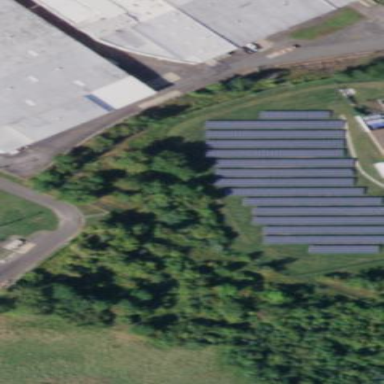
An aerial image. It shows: Solar power generator consisting of solar photovoltaic panels.